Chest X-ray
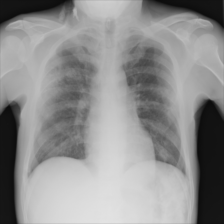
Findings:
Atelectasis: negative
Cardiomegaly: negative
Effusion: negative
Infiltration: negative
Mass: negative
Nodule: negative
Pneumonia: negative
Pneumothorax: negative
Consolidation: negative
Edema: negative
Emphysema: negative
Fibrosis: negative
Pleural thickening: negative
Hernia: negative